Interaction volume radius: 10 \u00c5
Interaction volume height: 20 \u00c5
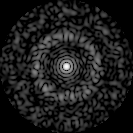
Disorder parameter: 0.8444